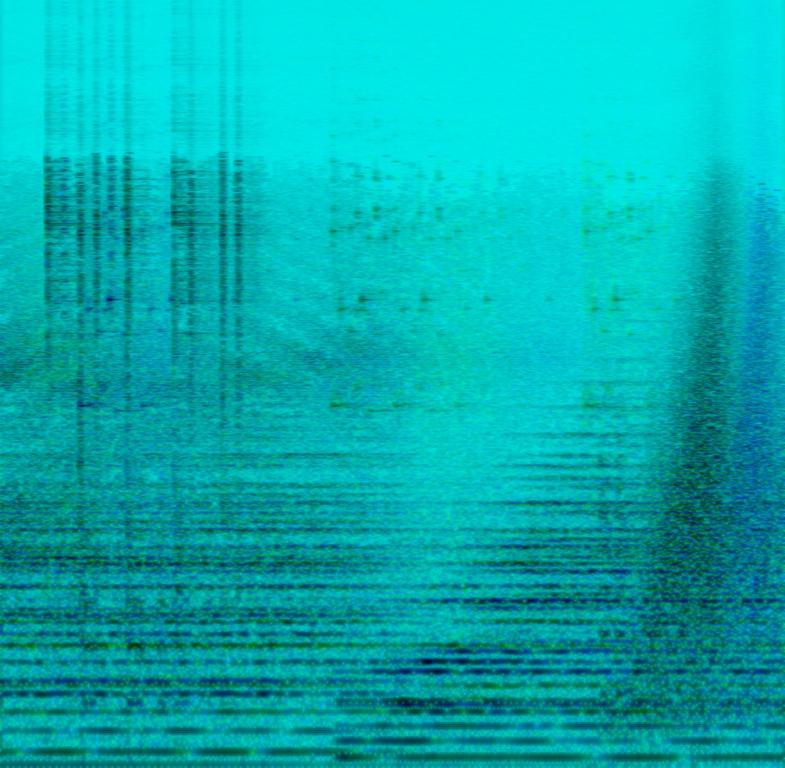
This is an ambient house music piece. There is no singer in the music. There are various resonating synth sounds used with ambient sound effects. Electronic drum hits can be heard reverberating in the piece. The atmosphere is airy. The best use for this piece would be either as an advertisement jingle or as a background music for a tutorial/instructive video.